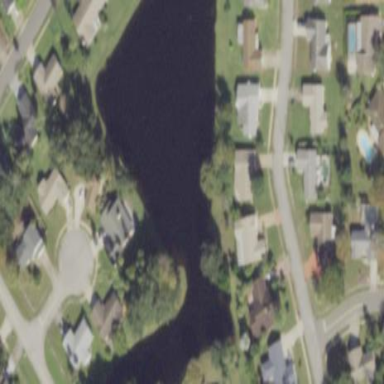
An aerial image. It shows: Pond surrounded by natural water.